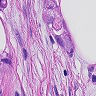
Metastatic tissue present: yes